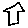
Label: house